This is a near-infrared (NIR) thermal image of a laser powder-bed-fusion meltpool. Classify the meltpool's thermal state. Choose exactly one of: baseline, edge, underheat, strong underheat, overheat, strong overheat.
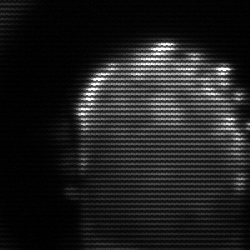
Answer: baseline